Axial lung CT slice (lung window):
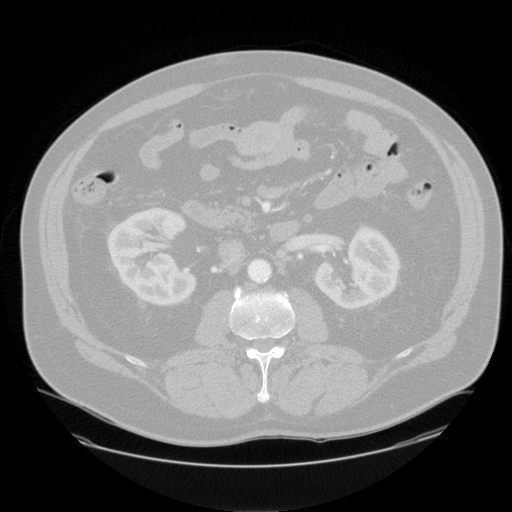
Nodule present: no